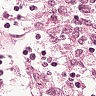
Metastatic tissue present: no